Interaction volume radius: 5 \u00c5
Interaction volume height: 10 \u00c5
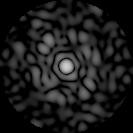
Disorder parameter: 0.8316